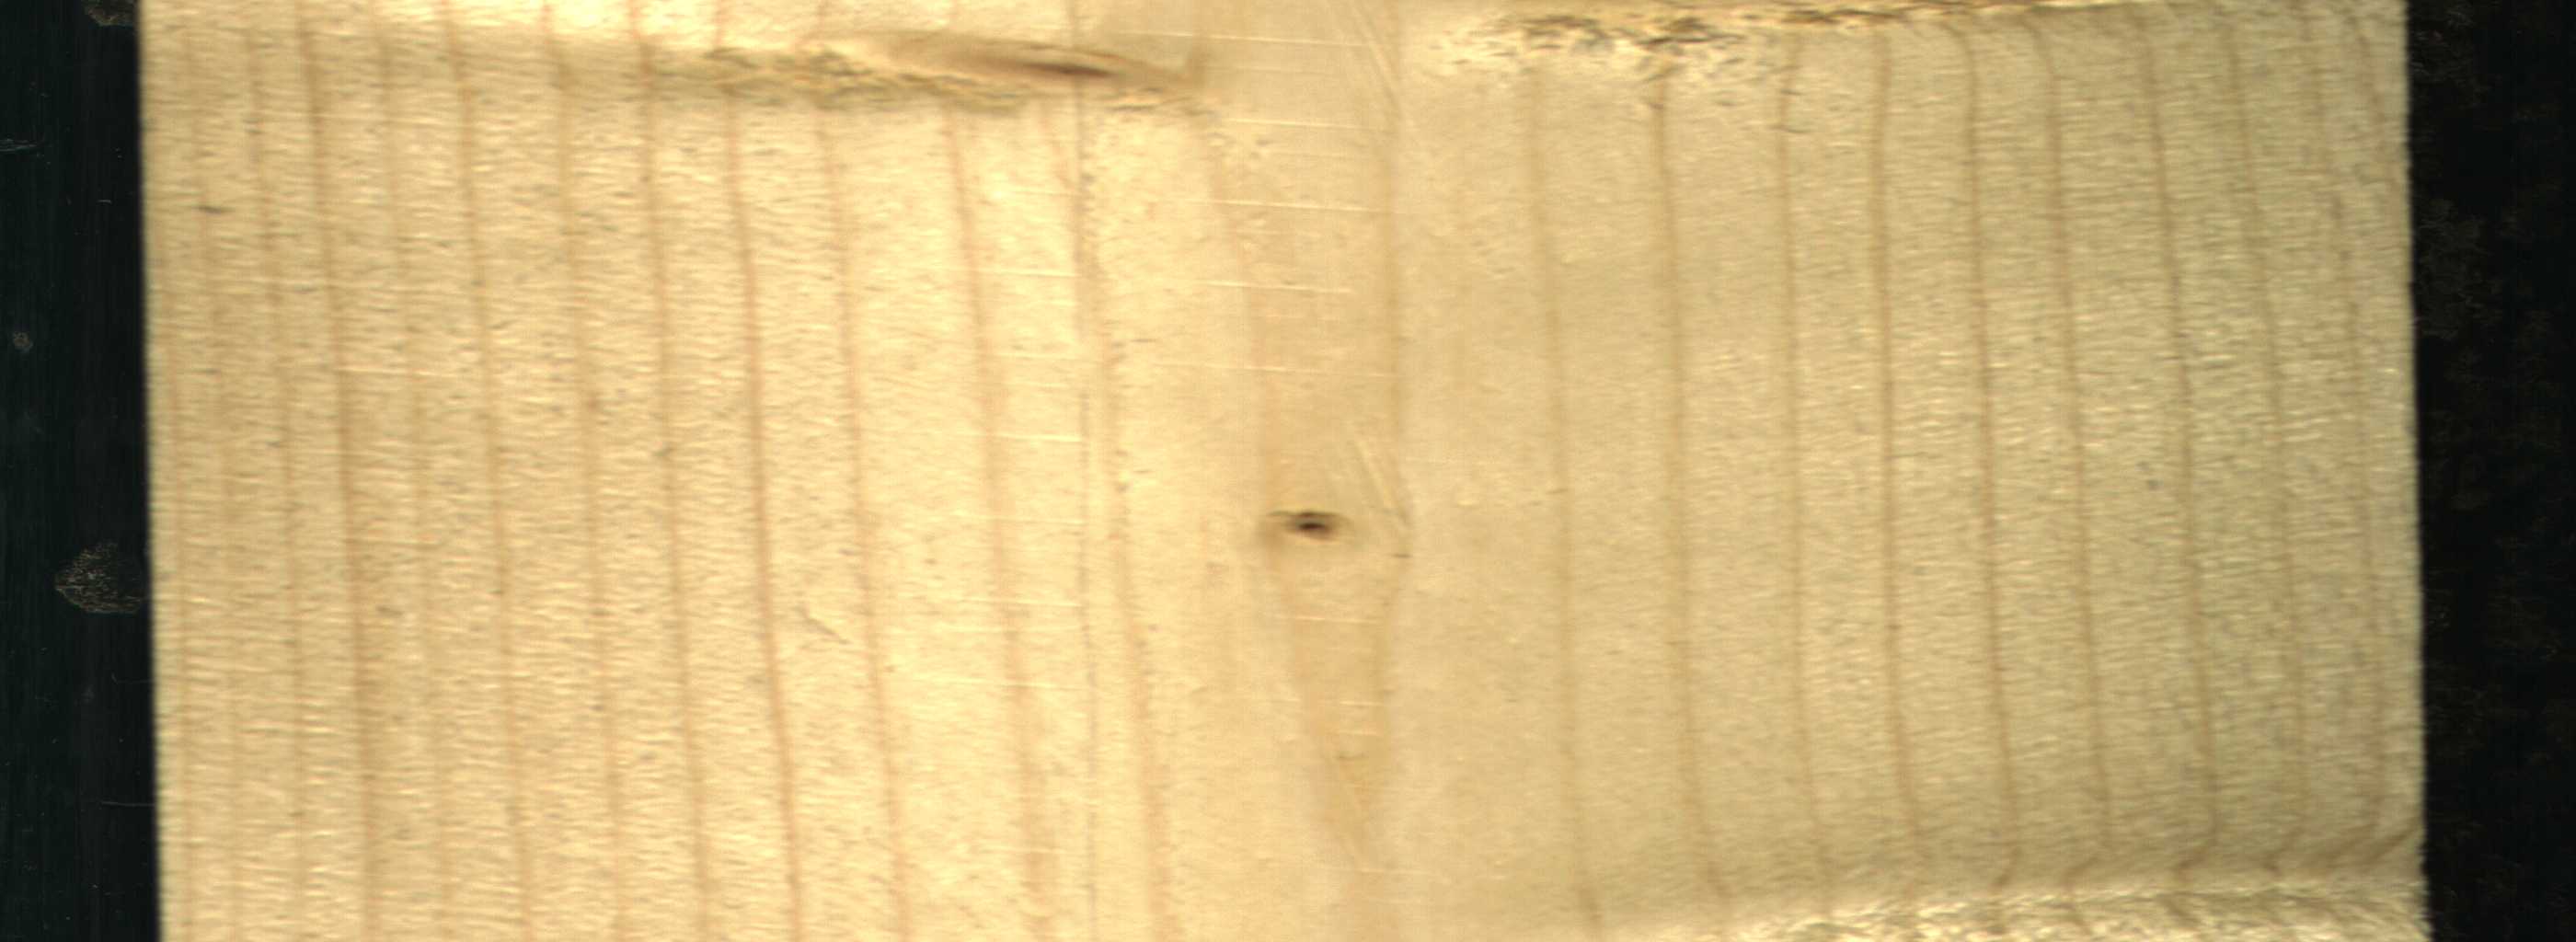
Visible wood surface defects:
Live_Knot
Live_Knot